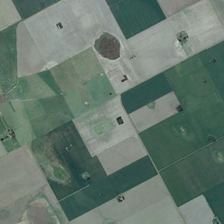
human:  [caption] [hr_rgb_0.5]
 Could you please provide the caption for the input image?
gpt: many pieces of farmlands are together .

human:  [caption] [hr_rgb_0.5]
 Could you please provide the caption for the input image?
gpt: many pieces of farmlands are together .

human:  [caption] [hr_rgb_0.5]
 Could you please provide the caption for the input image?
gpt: many pieces of farmlands are together .

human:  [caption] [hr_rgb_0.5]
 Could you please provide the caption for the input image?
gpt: many pieces of farmlands are together .

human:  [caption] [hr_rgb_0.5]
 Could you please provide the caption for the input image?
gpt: many pieces of farmlands are together .